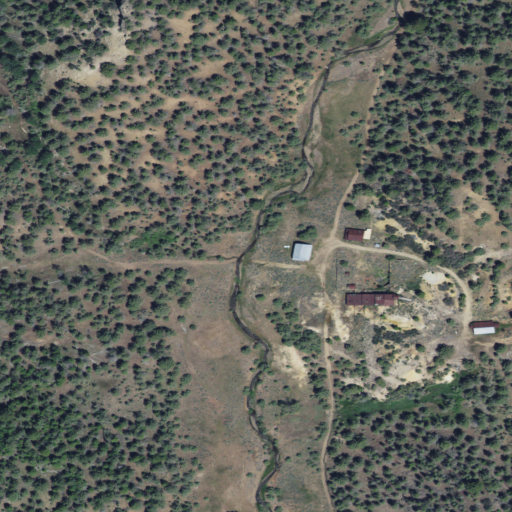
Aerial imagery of valley in Idaho named Mine Gulch containing shrub, evergreen forest, and open development